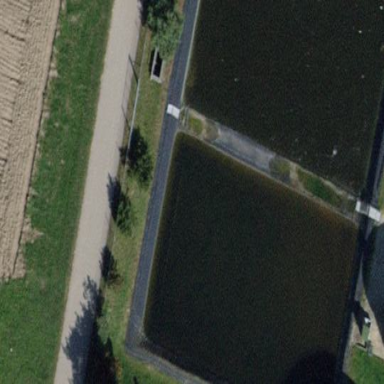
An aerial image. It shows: Image of wastewater.